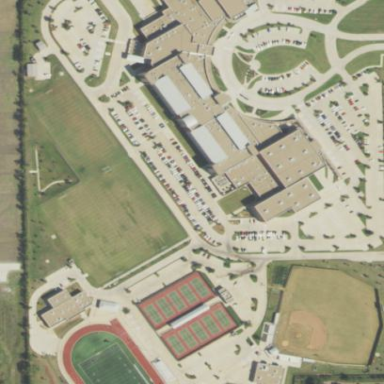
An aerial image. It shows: School.